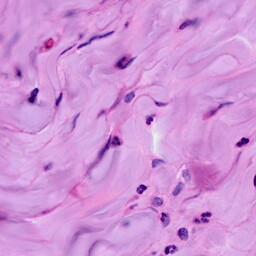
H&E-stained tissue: Breast